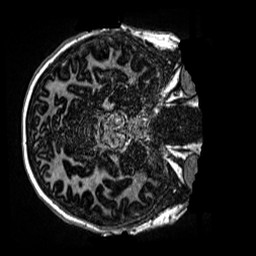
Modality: MP2RAGE
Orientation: axial
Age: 13
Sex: female
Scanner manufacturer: siemens
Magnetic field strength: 3 T
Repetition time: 4 s
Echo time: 0.00299 s